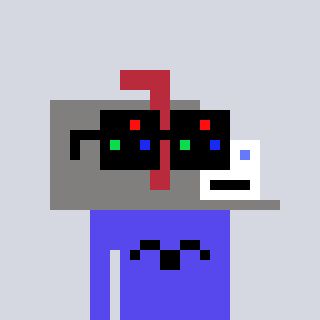
a pixel art character with square black sunglasses, a mailbox-shaped head and a computerblue-colored body on a cool background